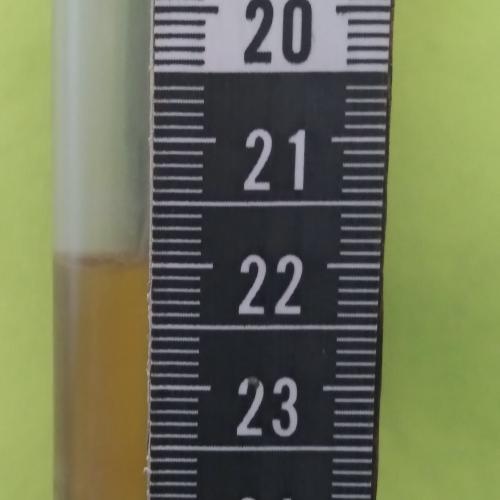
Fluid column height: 22.0 cm